Interaction volume radius: 5 \u00c5
Interaction volume height: 10 \u00c5
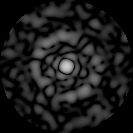
Disorder parameter: 0.8072